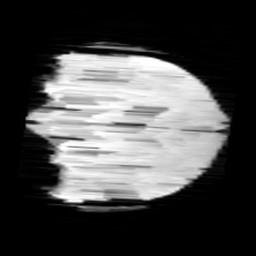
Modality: minIP
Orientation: coronal
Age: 11
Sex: female
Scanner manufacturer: siemens
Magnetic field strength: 3 T
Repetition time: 0.027 s
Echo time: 0.02 s